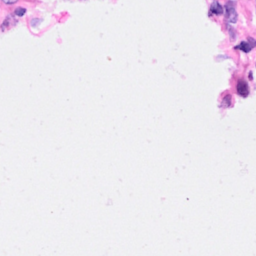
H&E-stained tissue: Breast